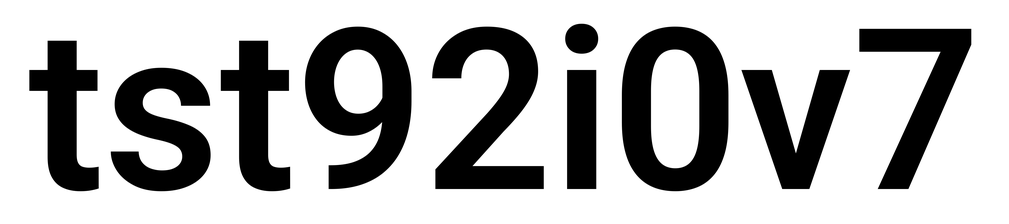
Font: Roboto_SemiBold